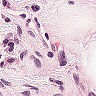
Metastatic tissue present: no